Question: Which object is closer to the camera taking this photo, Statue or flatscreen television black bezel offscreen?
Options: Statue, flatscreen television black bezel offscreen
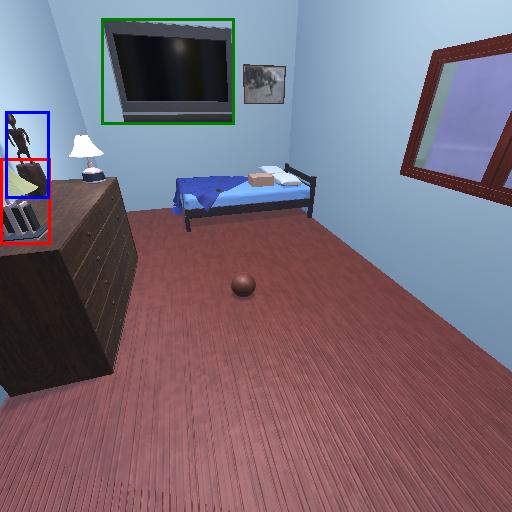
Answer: Statue